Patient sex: M
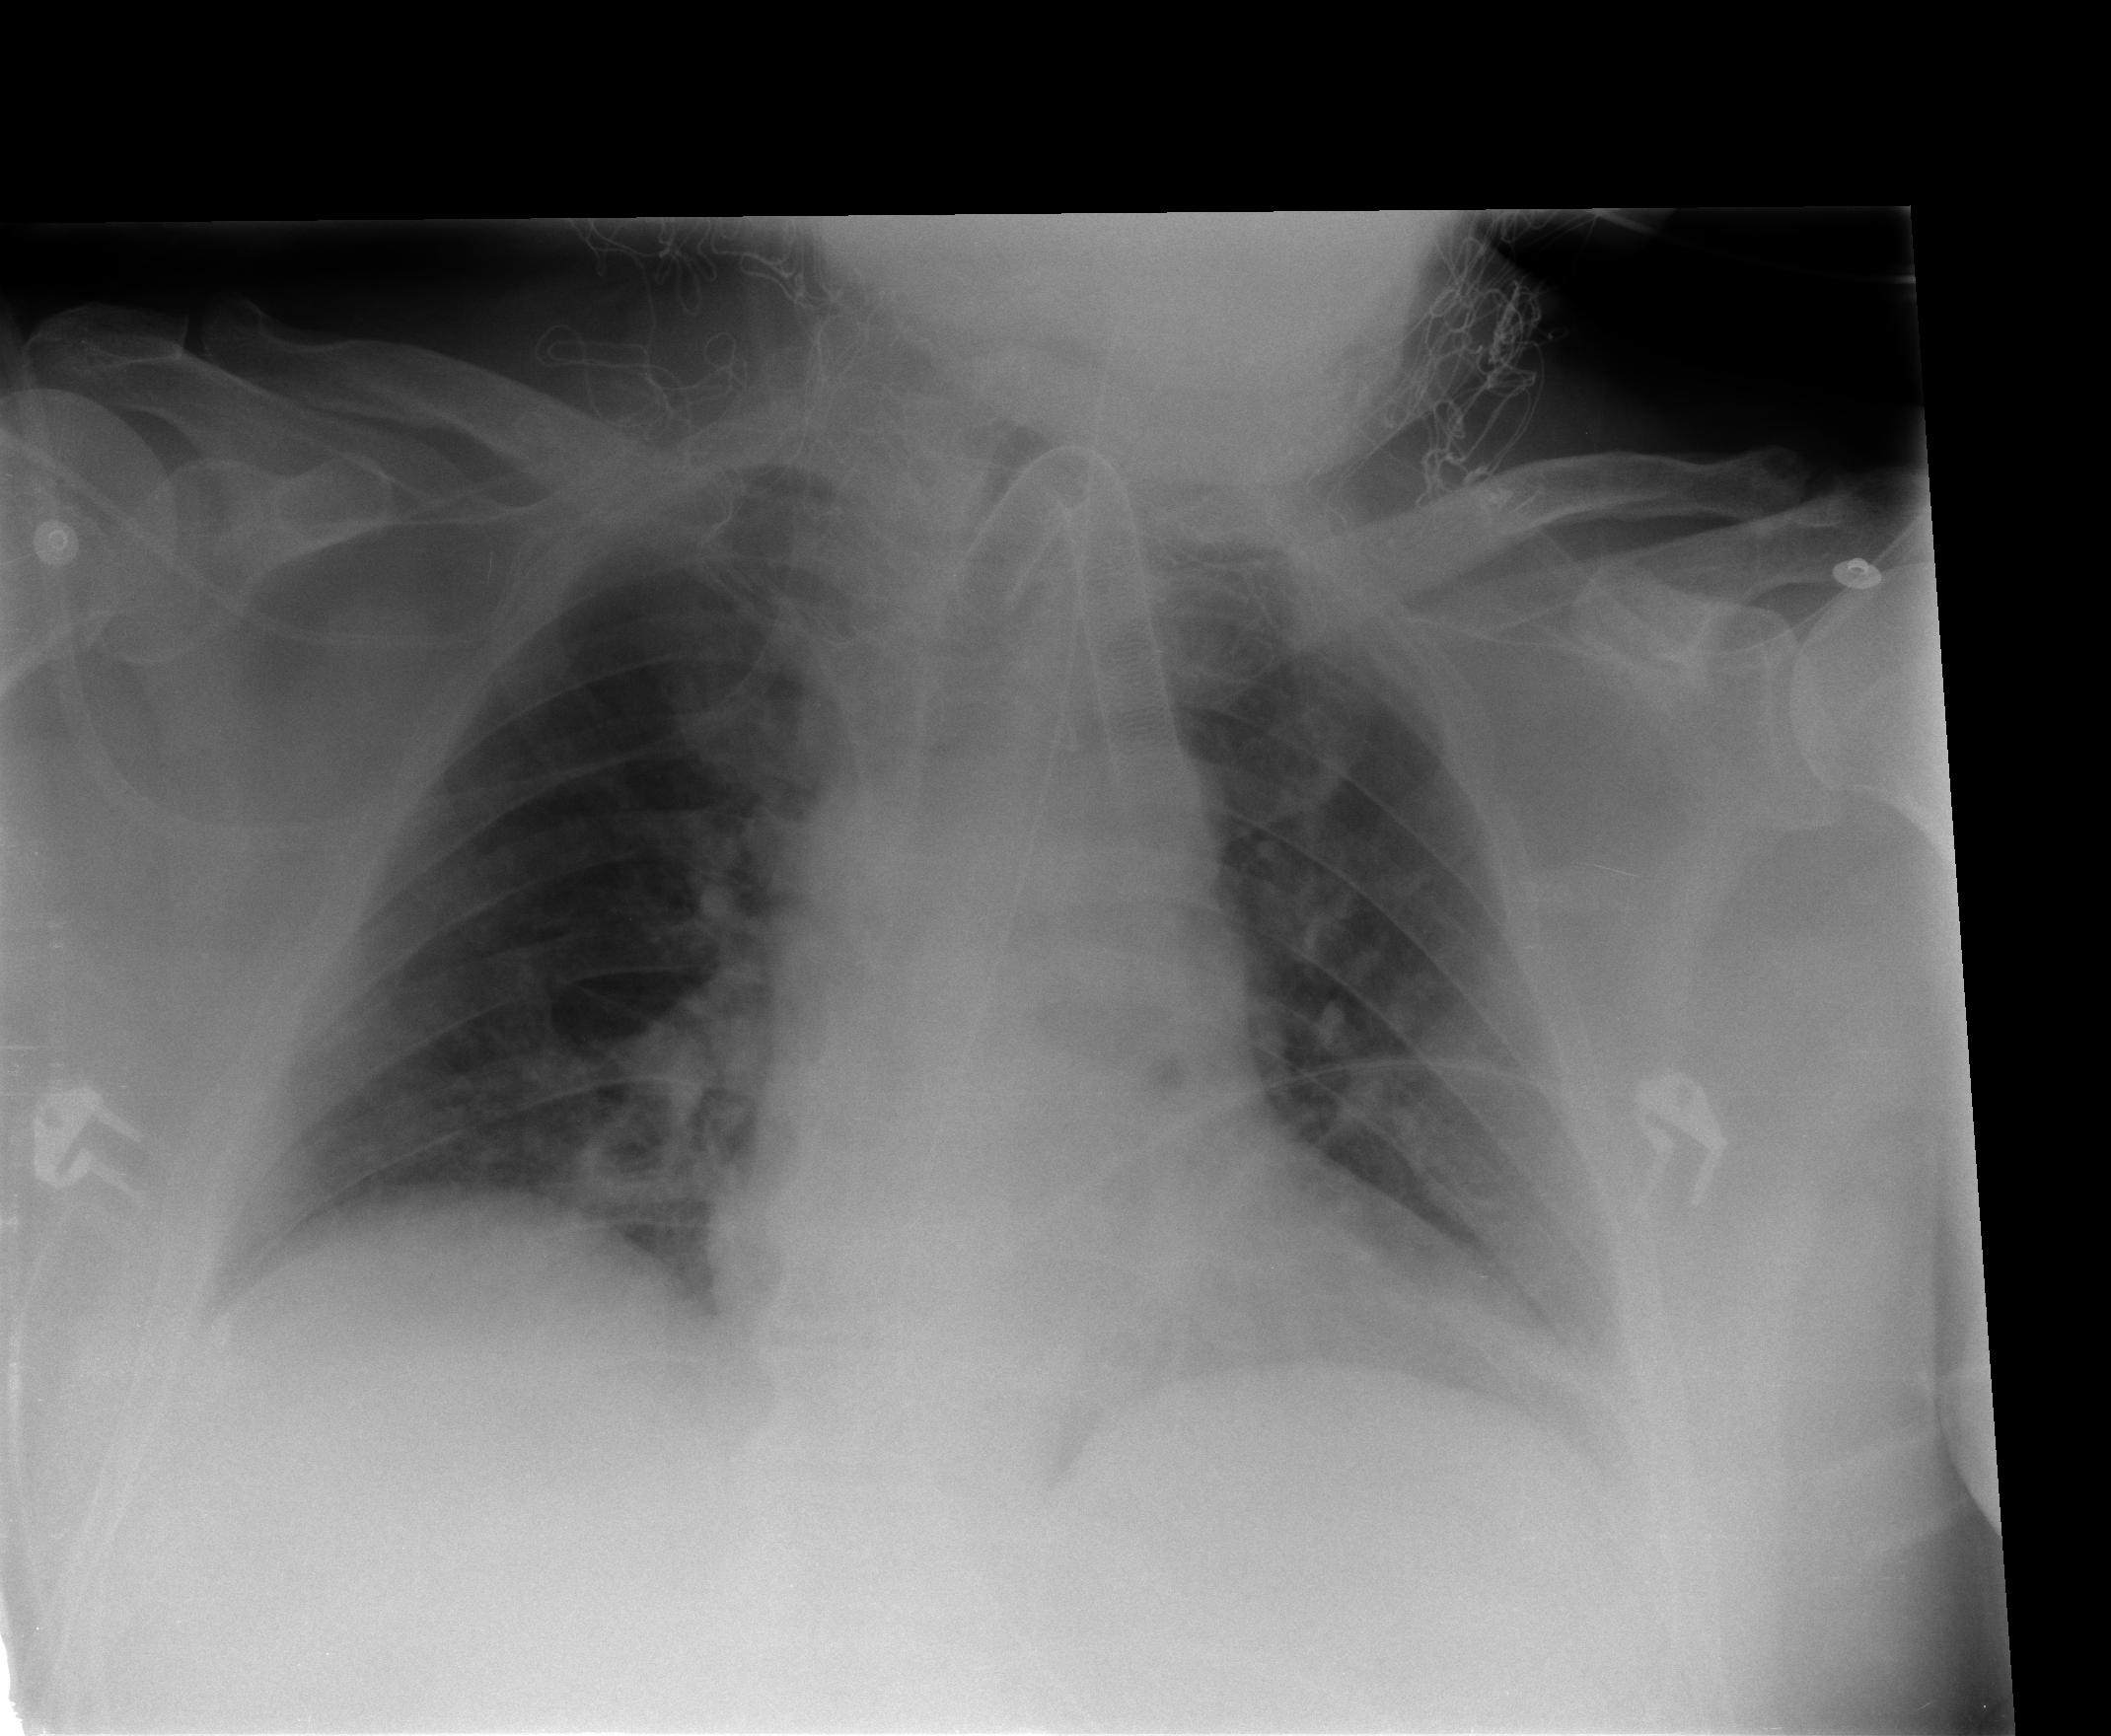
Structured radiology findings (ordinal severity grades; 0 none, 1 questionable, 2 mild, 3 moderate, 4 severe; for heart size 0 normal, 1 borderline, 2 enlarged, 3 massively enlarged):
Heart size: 0
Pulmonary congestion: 0
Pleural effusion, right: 0
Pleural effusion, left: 1
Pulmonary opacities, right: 0
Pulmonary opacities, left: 0
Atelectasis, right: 2
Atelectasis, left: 2